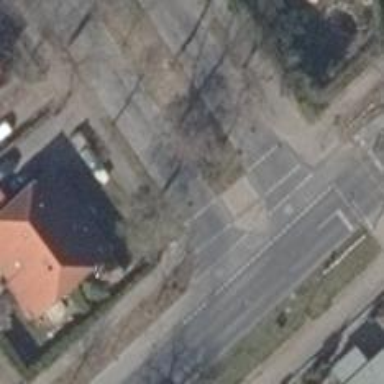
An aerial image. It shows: Road with "give way" sign.